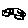
Label: car